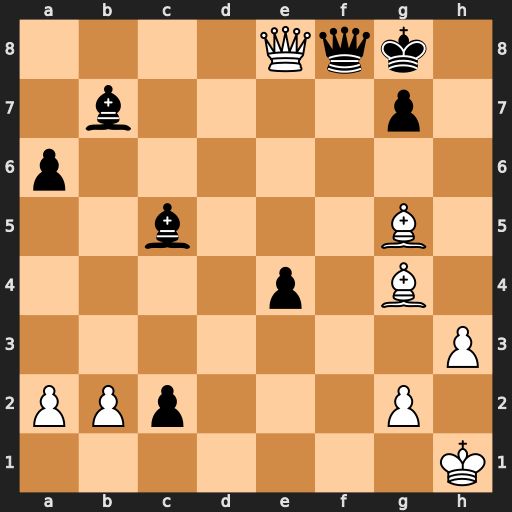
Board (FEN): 4Qqk1/1b4p1/p7/2b3B1/4p1B1/7P/PPp3P1/7K
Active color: w
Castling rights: -
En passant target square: -
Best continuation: Be6+ Kh7 Qh5#